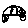
Label: car